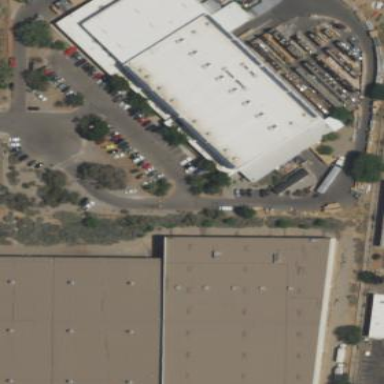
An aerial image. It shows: Warehouse.